Question: I am trying to echo the colour name of a div according to a colour code within a loop but it doesn't seem to be working. This is what I'm getting:

The color of the box should correlate with the text within it. Is there anything I'm doing wrong? This is my code so far:
'''
$availColour = array("#F00","#FF0","#0D0");
for ($i = 1; $i <= 9; $i++) {
$Monday = $availColour[array_rand($availColour, 1)];
echo '<div class="innerTbl" style="width: 50px; float: left;
background-color: '.$Monday.'">';
if ($Monday = "#F00") {
echo "Red";
}
elseif ($Monday = "#FF0") {
echo "Green";
}
elseif ($Monday = "#0D0") {
echo "Yellow";
}
echo "</div>";
'''
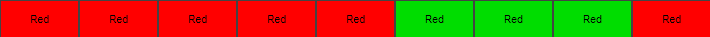
Answer: The reason is you mixed up '=' and '=='.
'''
if ($Monday = "#F00") {
'''
should be
'''
if ($Monday == "#F00") {
'''
To prevent this in the future, many do this.
'''
if ("#F00" == $Monday) {
'''
It may look awkward at first, but it can prevent you mixing them up as if you mistype your statement as
'''
if ("#F00" = $Monday) {
'''
Your interpreter will just die with a fatal error, complaining about you cannot assign to a constant, something like that -- this actually make your mistake much more visible.
btw, '#FF0' is yellow and '#0D0' is green, it looks like you also swapped the text too.